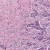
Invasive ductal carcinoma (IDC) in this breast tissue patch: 1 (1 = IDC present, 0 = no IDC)